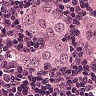
Metastatic tissue present: yes